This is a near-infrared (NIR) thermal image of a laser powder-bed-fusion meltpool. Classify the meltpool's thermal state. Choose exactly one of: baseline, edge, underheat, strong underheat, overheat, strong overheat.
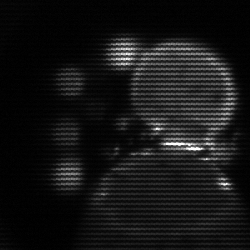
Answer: baseline